Question: In the below script an input which holds a token value is generated once the user has click the submit button and where no errors are present. Then I want to post that value inside the php page so that I can use it in my query. Here the input value is generated successfully but posting its value to the php page and executing the php page is the issue (i elaborate a bit below)
below is the script:
'''
<script type="text/javascript">
// This identifies your website in the createToken call below
Stripe.setPublishableKey('code');
var appendedStripeToken = false;
var stripeResponseHandler = function(status, response) {
var $form = $('#payment-form');
if (response.error) {
// Show the errors on the form
$form.find('.payment-errors').text(response.error.message);
$form.find('button').prop('disabled', false);
} else {
// token contains id, last4, and card type
var token = response.id;
handleCall(token);
}
};
function handleCall(token) {
var $form = $('#payment-form');
if (!appendedStripeToken) {
// Insert the token into the form so it gets submitted to the server
$form.append($('<input type="text" name="stripeToken" />').val(token));
appendedStripeToken = true;
phpCall();
}
}
function onSubmit() {
var $form = $('#payment-form'); // TODO: give your html-form-tag an "id" attribute and type this id in this line. IMPORTANT: Don't replace the '#'!
// Disable the submit button to prevent repeated clicks
// TODO: give your html-submit-input-tag an "id" attribute
Stripe.card.createToken($form, stripeResponseHandler);
}
function phpCall() {
if( appendedStripeToken === true ){
$.ajax({
type: "POST",
data: {run: true},
url: 'functions/paymentEmail.php',
success: function (response) {//response is value returned from php (for your example it's "bye bye"
$('#payment-form').prop('disabled', true); // TODO: give your html-submit-input-tag an "id" attribute
alert(response);
}
});
}
}
</script>
'''
Now take a particular look at this part
'''
url: 'functions/paymentEmail.php',
success: function (response) {//response is value returned from php (for your example it's "bye bye"
$('#payment-form').prop('disabled', true); // TODO: give your html-submit-input-tag an "id" attribute
alert(response);
'''
I do not want the php function to be executed with an alert box, because it will not run.

below is the php code:
'''
<?php
$course_price_final = $_POST['course_price_final'];
$course_token = $_POST['stripeToken'];
$course_provider = $_POST['course_provider'];
$user_email = $_POST['user_email'];
$course_delivery = $_POST['course_delivery'];
$order_date = date("Y-m-d");
$insert_c = "insert into orders (course_title,course_price_final,course_provider,user_email,course_date,course_delivery,order_date,course_token)
values ('$crs_title','$course_price_final','$course_provider','$user_email','$course_date1','$course_delivery','$order_date','$course_token')";
$run_c = mysqli_query($con, $insert_c);
$location = "../paymentConfirmed.php";
header( "Location: $location" );
?>
'''
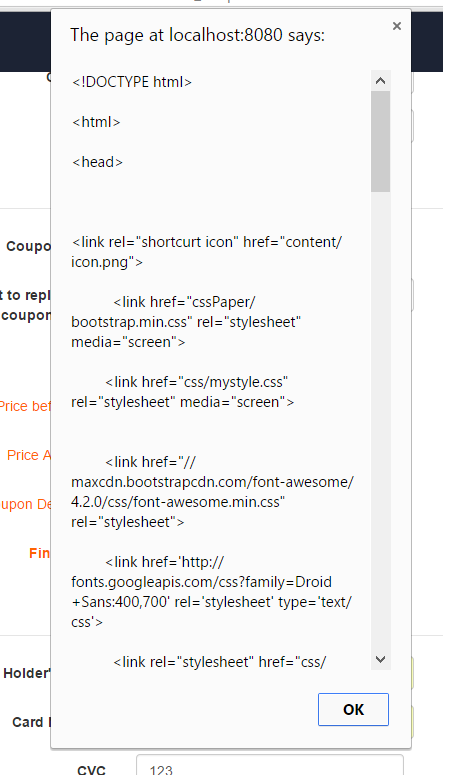
Answer: If you want to make a redirect using ajax you can return a url, than make a 'window.location = response'